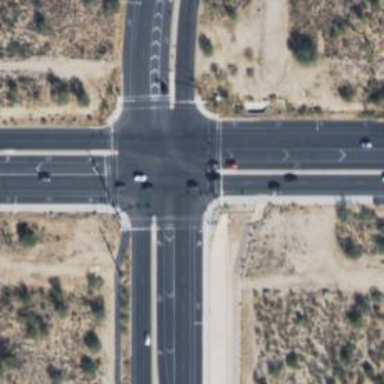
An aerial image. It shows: Junction.